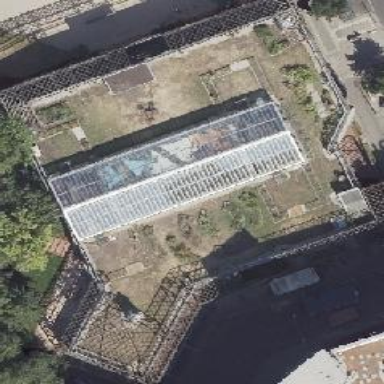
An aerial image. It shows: Building with part covered in plants on the roof.